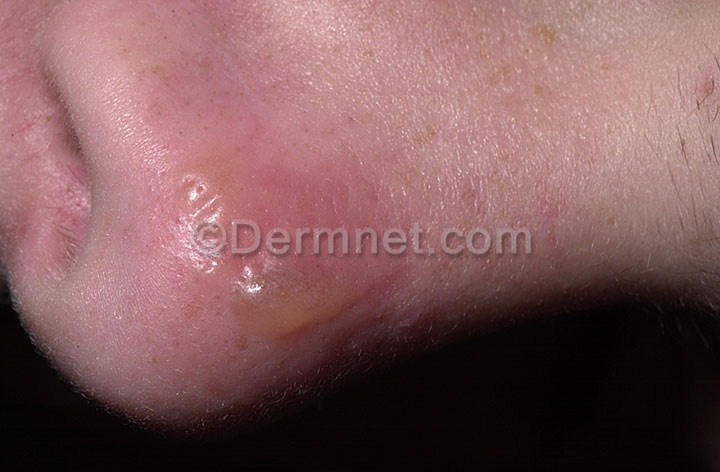
Disease: Warts Molluscum and other Viral Infections